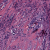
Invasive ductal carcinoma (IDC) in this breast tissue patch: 1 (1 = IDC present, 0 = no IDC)